Field crop: maize
Growth stage: 2
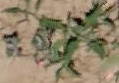
Species: atriplex